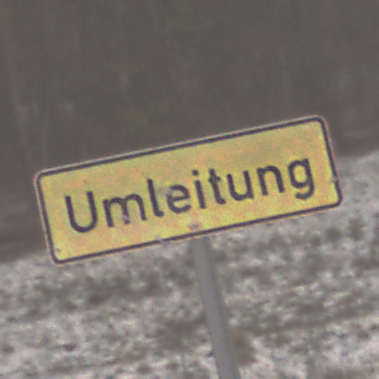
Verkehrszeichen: Umleitungsankuendigung
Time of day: Midday
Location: Outdoor (Nature)
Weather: Overcast
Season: Winter
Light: Natural